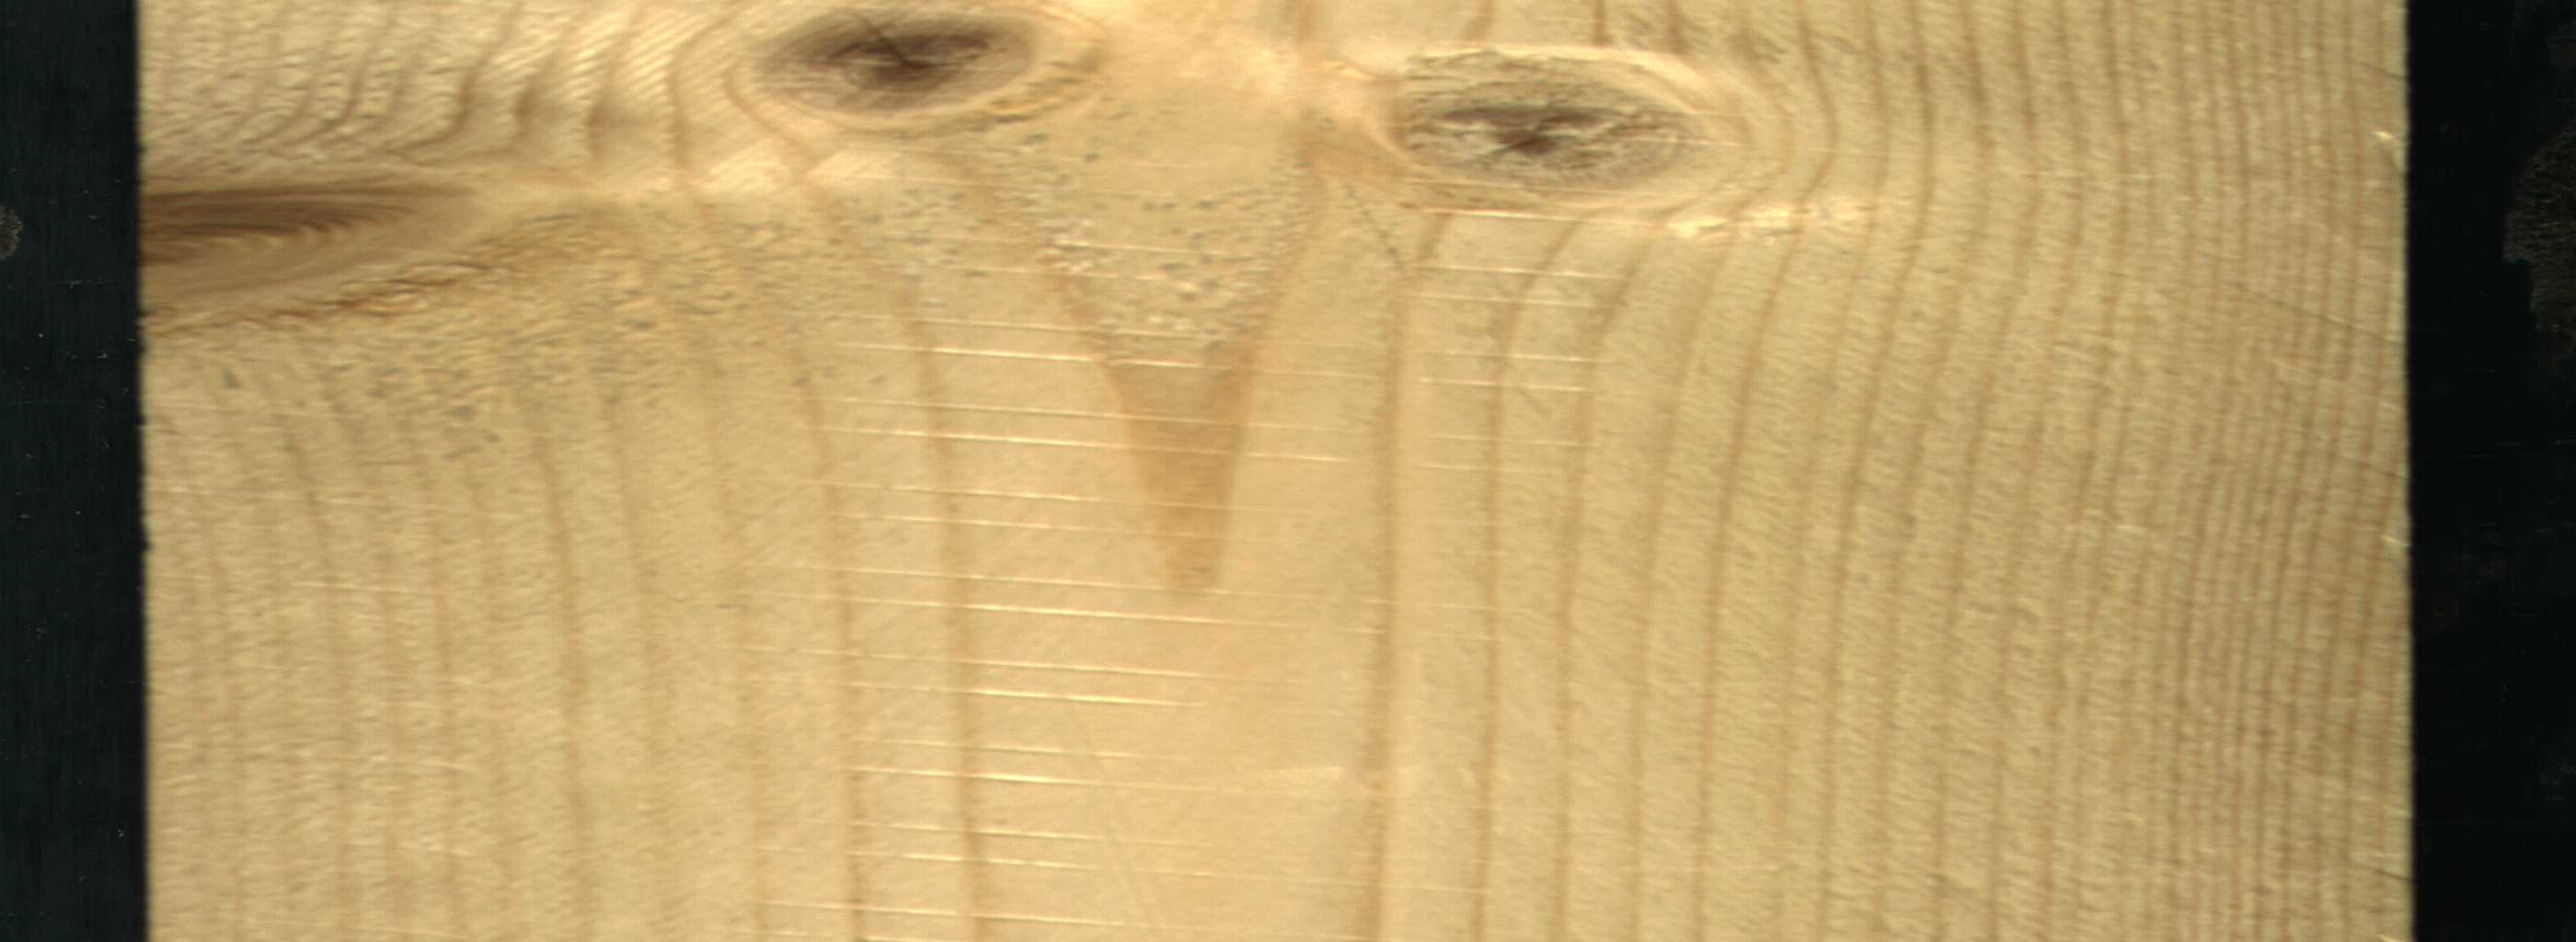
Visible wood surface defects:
knot_with_crack
Live_Knot
Live_Knot